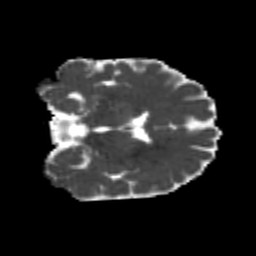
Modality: MD
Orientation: coronal
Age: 23
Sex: male
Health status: healthy
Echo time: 0.074 s